Question: Ok, here we go. I have provided full mockup to avoid question why you don't do this that way, or this way.. So blue box is just inflated header that works, below the blue header I have Activity with ListView (green) populated with a LazyAdapter. Each row (white) have buttons that on click opens dialog (yellow) with another ListView populated with LazyAdapterTwo(black).

Problem is that I have null exception while setting second adapter from first, so I don't know where the problem is: listStatusComments.setAdapter(adapterStatusComments);
'''
public class LazyAdapterStatus extends BaseAdapter {
private Activity activity;
private ArrayList<HashMap<String, String>> data;
private static LayoutInflater inflater=null;
public ImageLoader imageLoader;
ProgressDialog progressDialog;
DatabaseHandler db = new DatabaseHandler(activity);
ListView listStatusComments;
LazyAdapterStatusComments adapterStatusComments;
public LazyAdapterStatus(Activity a, ArrayList<HashMap<String, String>> d) {
activity = a;
data=d;
inflater = (LayoutInflater)activity.getSystemService(Context.LAYOUT_INFLATER_SERVICE);
}
public int getCount() {
return data.size();
}
public Object getItem(int position) {
return position;
}
public long getItemId(int position) {
return position;
}
public View getView(final int position, View convertView, ViewGroup parent) {
View vi=convertView;
if(convertView==null)
vi = inflater.inflate(R.layout.activity_main_list_row, null);
final Dialog dialog = new Dialog(activity);
TextView title = (TextView)vi.findViewById(R.id.activityStatus);
ImageButton comments = (ImageButton)vi.findViewById(R.id.comments_ico);
comments.setOnClickListener(new View.OnClickListener() {
@Override
public void onClick(View v) {
HashMap<String, String> item = new HashMap<String, String>();
item = data.get(position);
dialog.setContentView(R.layout.dialog_status_comment);
dialog.setTitle("Comment");
String statusId = item.get(MainActivity.STATUS_ID);
new GetStatusCommentsTask().execute(statusId);
}
});
HashMap<String, String> item = new HashMap<String, String>();
item = data.get(position);
title.setText(item.get(MainActivity.STATUS_TEXT));
return vi;
}
public class GetStatusCommentsTask extends AsyncTask<String, Void, ArrayList<StatusComments>> {
protected void onPreExecute() {
progressDialog = new ProgressDialog(activity);
progressDialog.setMessage("Loading");
progressDialog.setCancelable(true);
progressDialog.show();
}
protected ArrayList<StatusComments> doInBackground(String... arg0) {
String response = null;
try {
try {
HttpParams httpParameters = new BasicHttpParams();
HttpConnectionParams.setConnectionTimeout(httpParameters, 15000);
HttpConnectionParams.setSoTimeout(httpParameters, 20000);
HttpClient client = new DefaultHttpClient(httpParameters);
HttpPost postReq = new HttpPost();
postReq.setURI(new URI(com.seventy.in.util.ClientUrls.GET_STATUS_COMMENTS_URL));
ArrayList<NameValuePair> postParameters = new ArrayList<NameValuePair>();
postParameters.add(new BasicNameValuePair(
"status_id", arg0[0]));
UrlEncodedFormEntity formEntity = new UrlEncodedFormEntity(
postParameters);
postReq.setEntity(formEntity);
HttpResponse httpResponse = client.execute(postReq);
if (httpResponse.getStatusLine().getStatusCode() == HttpStatus.SC_OK) {
response = NetworkUtil
.convertStreamToString(httpResponse.getEntity()
.getContent());
Log.i("RESP", response);
}
} catch (URISyntaxException e) {
e.printStackTrace();
} catch (ClientProtocolException e) {
e.printStackTrace();
} catch (IOException e) {
e.printStackTrace();
}
if (response != null && response != "") {
JSONObject myAwway = new JSONObject(response);
JSONArray jsonArrComments = myAwway.getJSONArray("status_comments");
ArrayList<StatusComments> commentsList = new ArrayList<StatusComments>();
for (int i = 0; i < jsonArrComments.length(); i++) {
StatusComments comment = StatusComments.fromJson(jsonArrComments
.getJSONObject(i));
if (comment.getCommentUserId() != null) {
commentsList.add(comment);
}
}
return commentsList;
}
else {
return null;
}
} catch (Exception e) {
e.printStackTrace();
return null;
}
}
@Override
protected void onPostExecute(ArrayList<StatusComments> result) {
super.onPostExecute(result);
progressDialog.dismiss();
final Dialog dialog = new Dialog(activity);
dialog.setContentView(R.layout.dialog_status_comment);
dialog.setTitle("Patka");
final ArrayList<HashMap<String, String>> postList = new ArrayList<HashMap<String, String>>();
for (int i = 0; i < result.size(); i++) {
HashMap<String, String> map = new HashMap<String, String>();
StatusComments e = result.get(i);
map.put(MainActivity.COMMENT_USER_ID, e.getCommentUserId());
map.put(MainActivity.KEY_IMAGE_URL, e.getUserImageUrl());
map.put(MainActivity.STATUS_TEXT, e.getCommentText());
postList.add(map);
}
listStatusComments = (ListView)dialog.findViewById(R.id.list);
adapterStatusComments=new LazyAdapterStatusComments(activity, postList);
listStatusComments.setAdapter(adapterStatusComments);
}
}
}
'''
'''
public class LazyAdapterStatusComments extends BaseAdapter {
private Activity activity;
private ArrayList<HashMap<String, String>> data;
private static LayoutInflater inflater=null;
public ImageLoader imageLoader;
public LazyAdapterStatusComments(Activity a, ArrayList<HashMap<String, String>> d) {
activity = a;
data=d;
inflater = (LayoutInflater)activity.getSystemService(Context.LAYOUT_INFLATER_SERVICE);
imageLoader=new ImageLoader(activity.getApplicationContext());
}
public int getCount() {
return data.size();
}
public Object getItem(int position) {
return position;
}
public long getItemId(int position) {
return position;
}
public View getView(int position, View convertView, ViewGroup parent) {
View vi=convertView;
if(convertView==null)
vi = inflater.inflate(R.layout.friends_list_row, null);
TextView title = (TextView)vi.findViewById(R.id.name); // title
TextView about = (TextView)vi.findViewById(R.id.item_description); // artist name
ImageView thumb_image=(ImageView)vi.findViewById(R.id.image_url); // thumb image
HashMap<String, String> song = new HashMap<String, String>();
song = data.get(position);
// Setting all values in listview
title.setText(song.get(MainActivity.STATUS_TEXT));
imageLoader.DisplayImage(song.get(MainActivity.KEY_IMAGE_URL), thumb_image);
return vi;
}
}
'''
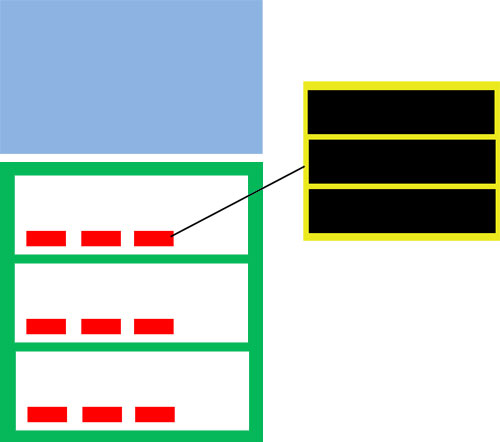
Answer: I found the problem. Code works perfectly, only I forgot to enter list element into the xml layout so listStatusComments = (ListView)dialog.findViewById(R.id.list); was searching for a element that was not there